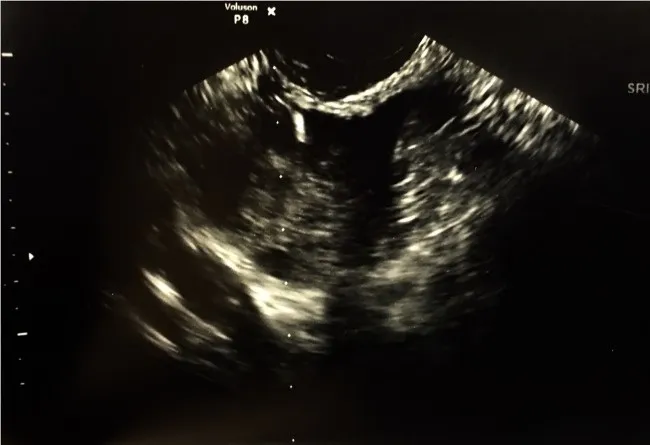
Tip of aspiration needle inside a follicle under ultrasound.
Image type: radiology (ultrasound)